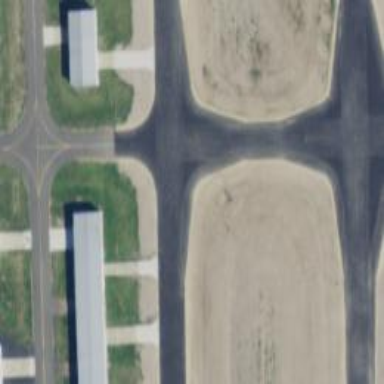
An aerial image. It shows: Asphalt taxiway at the airport.